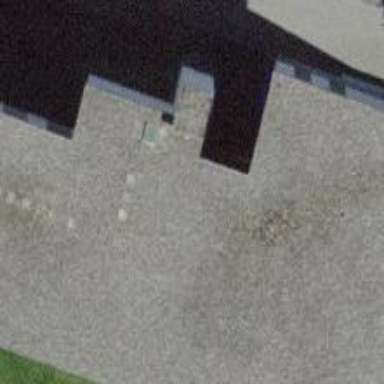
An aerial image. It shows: Residential building.